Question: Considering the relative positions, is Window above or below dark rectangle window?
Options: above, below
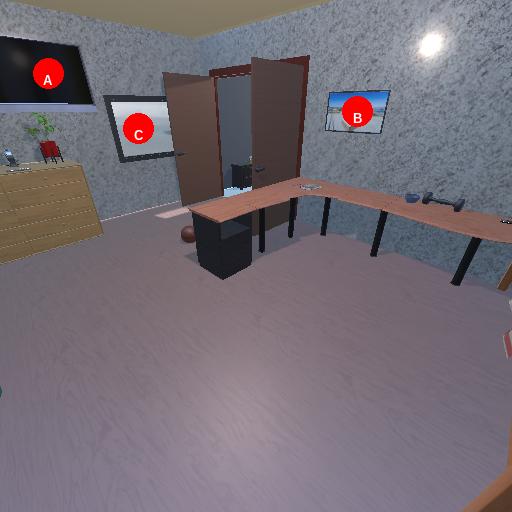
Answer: above